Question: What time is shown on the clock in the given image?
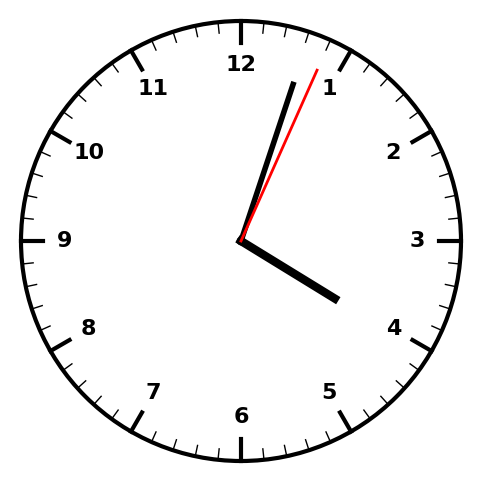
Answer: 04:03:04